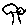
Label: tree